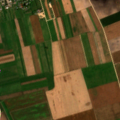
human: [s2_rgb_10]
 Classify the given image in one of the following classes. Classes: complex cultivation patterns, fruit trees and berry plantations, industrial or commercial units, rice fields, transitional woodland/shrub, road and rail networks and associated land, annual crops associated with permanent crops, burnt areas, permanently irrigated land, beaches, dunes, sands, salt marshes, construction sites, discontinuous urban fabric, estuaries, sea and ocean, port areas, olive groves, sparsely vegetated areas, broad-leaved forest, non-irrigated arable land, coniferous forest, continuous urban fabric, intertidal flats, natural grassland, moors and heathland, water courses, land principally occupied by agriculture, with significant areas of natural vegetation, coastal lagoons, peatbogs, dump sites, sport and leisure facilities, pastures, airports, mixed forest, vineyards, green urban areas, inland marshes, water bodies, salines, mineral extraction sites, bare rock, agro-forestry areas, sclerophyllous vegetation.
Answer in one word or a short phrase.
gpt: discontinuous urban fabric, non-irrigated arable land